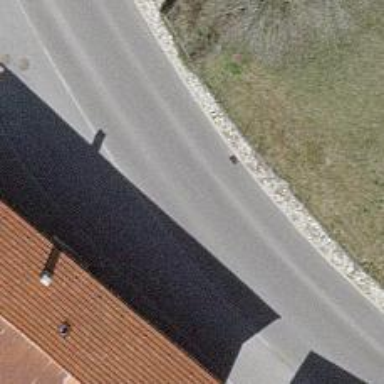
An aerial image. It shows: Secondary road.